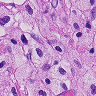
Metastatic tissue present: yes